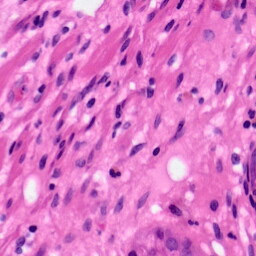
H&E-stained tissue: Pancreatic